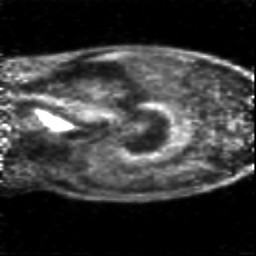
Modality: PET
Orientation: sagittal
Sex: female
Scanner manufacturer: siemens